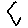
Label: hexagon